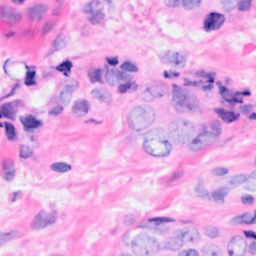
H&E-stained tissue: Breast